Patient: sex M, age 57
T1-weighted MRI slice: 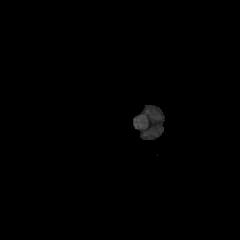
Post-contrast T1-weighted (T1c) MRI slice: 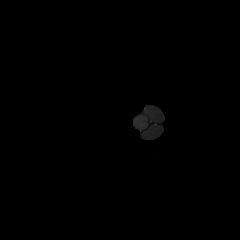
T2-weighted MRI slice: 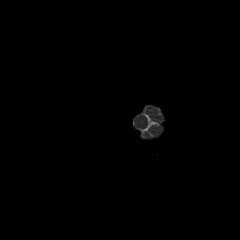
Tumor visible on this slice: no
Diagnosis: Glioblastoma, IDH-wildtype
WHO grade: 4